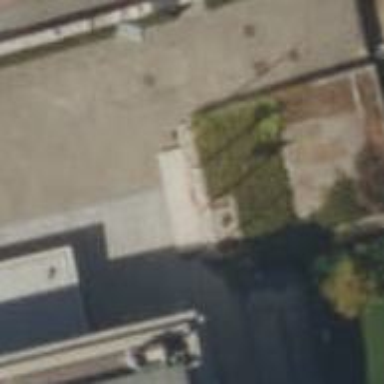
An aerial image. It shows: Flagpole structure.